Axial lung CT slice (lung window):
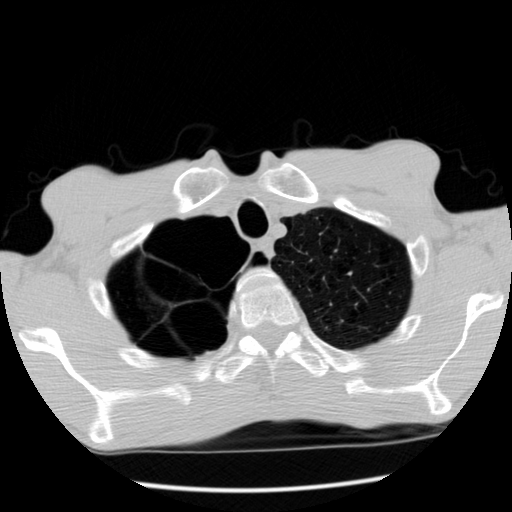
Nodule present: no